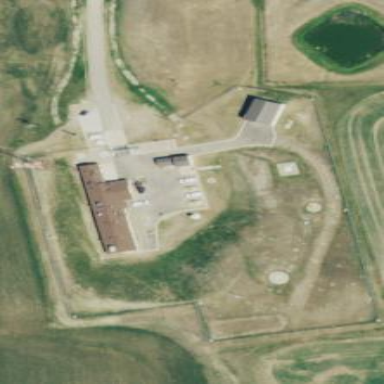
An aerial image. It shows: Military area enclosed by fence.